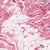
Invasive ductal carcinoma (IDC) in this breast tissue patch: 0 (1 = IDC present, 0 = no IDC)